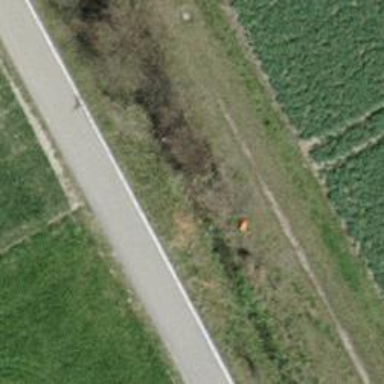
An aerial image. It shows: Aerial marker.